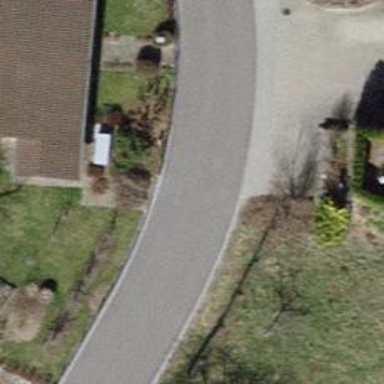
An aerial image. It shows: Smooth asphalt road in residential area.